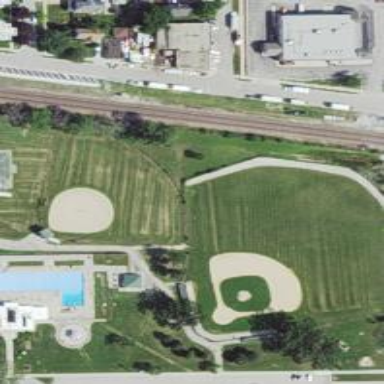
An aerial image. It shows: Baseball pitch for leisure and sports activities.